Aerial crown-view tile of a tropical tree (Barro Colorado Island, Panama), acquired 20250124:
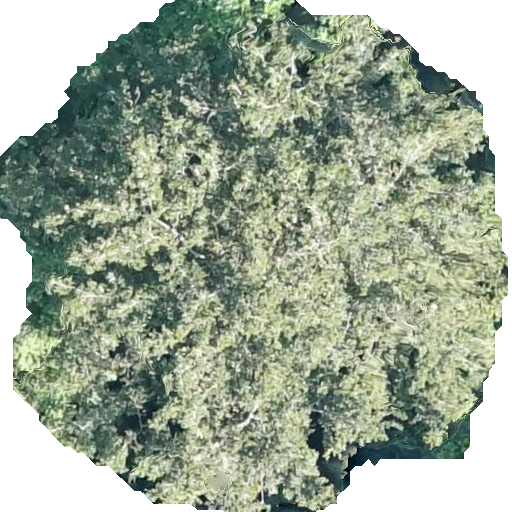
Species: Prioria copaifera
GBIF accepted scientific name: Prioria copaifera
Crown area: 308.373 m²